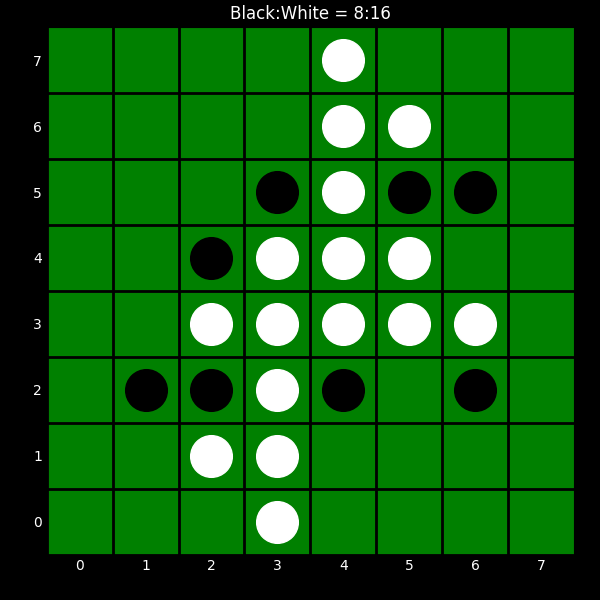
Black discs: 8
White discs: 16